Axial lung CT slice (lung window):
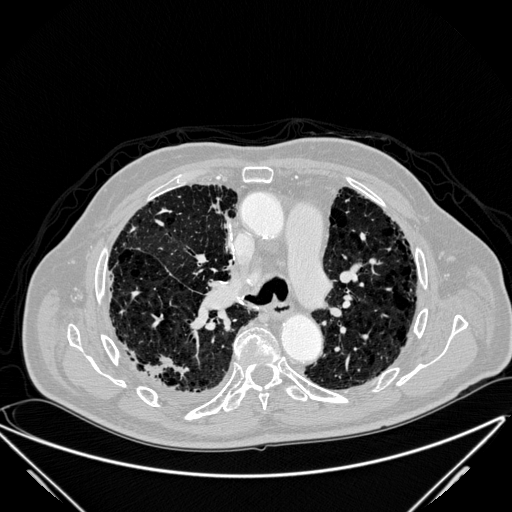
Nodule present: yes
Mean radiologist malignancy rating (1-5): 4.25